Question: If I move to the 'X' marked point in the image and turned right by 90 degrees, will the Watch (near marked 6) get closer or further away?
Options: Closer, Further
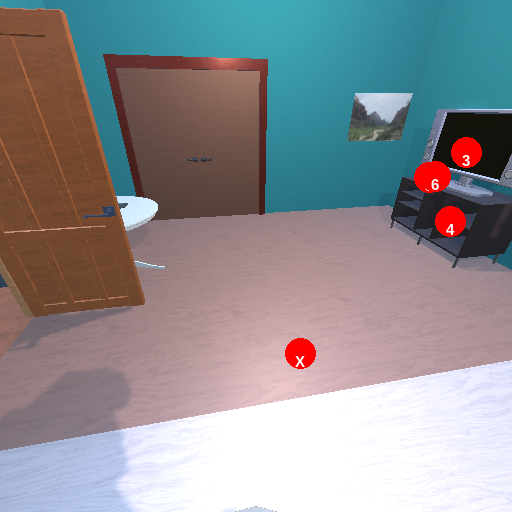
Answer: Closer